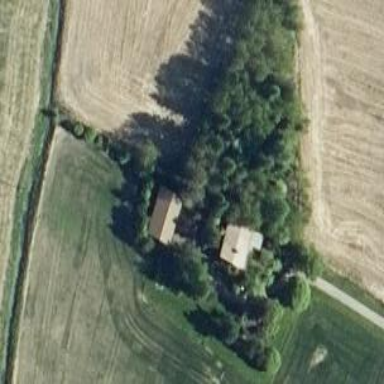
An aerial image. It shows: Farm.